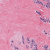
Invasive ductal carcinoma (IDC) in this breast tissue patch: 1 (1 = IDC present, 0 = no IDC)